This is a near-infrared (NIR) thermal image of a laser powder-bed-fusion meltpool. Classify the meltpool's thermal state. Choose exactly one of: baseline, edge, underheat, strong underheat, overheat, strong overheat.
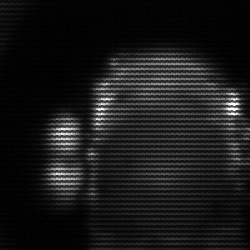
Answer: baseline